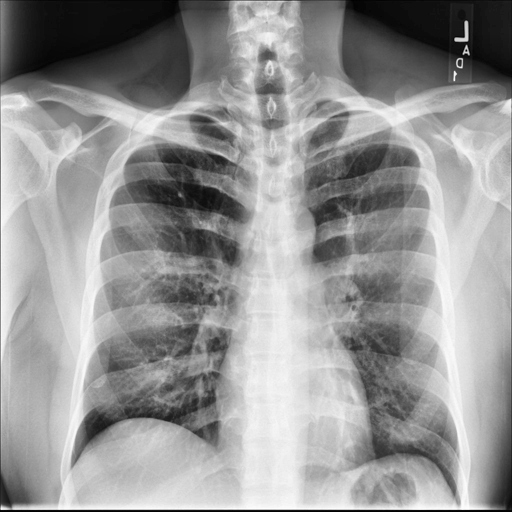
Finding: NORMAL